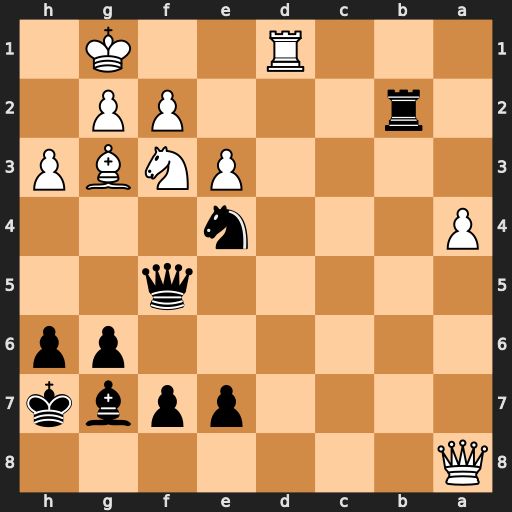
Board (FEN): Q7/4ppbk/6pp/5q2/P3n3/4PNBP/1r3PP1/3R2K1
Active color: b
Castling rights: -
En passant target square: -
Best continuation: Nxg3 fxg3 Qc2